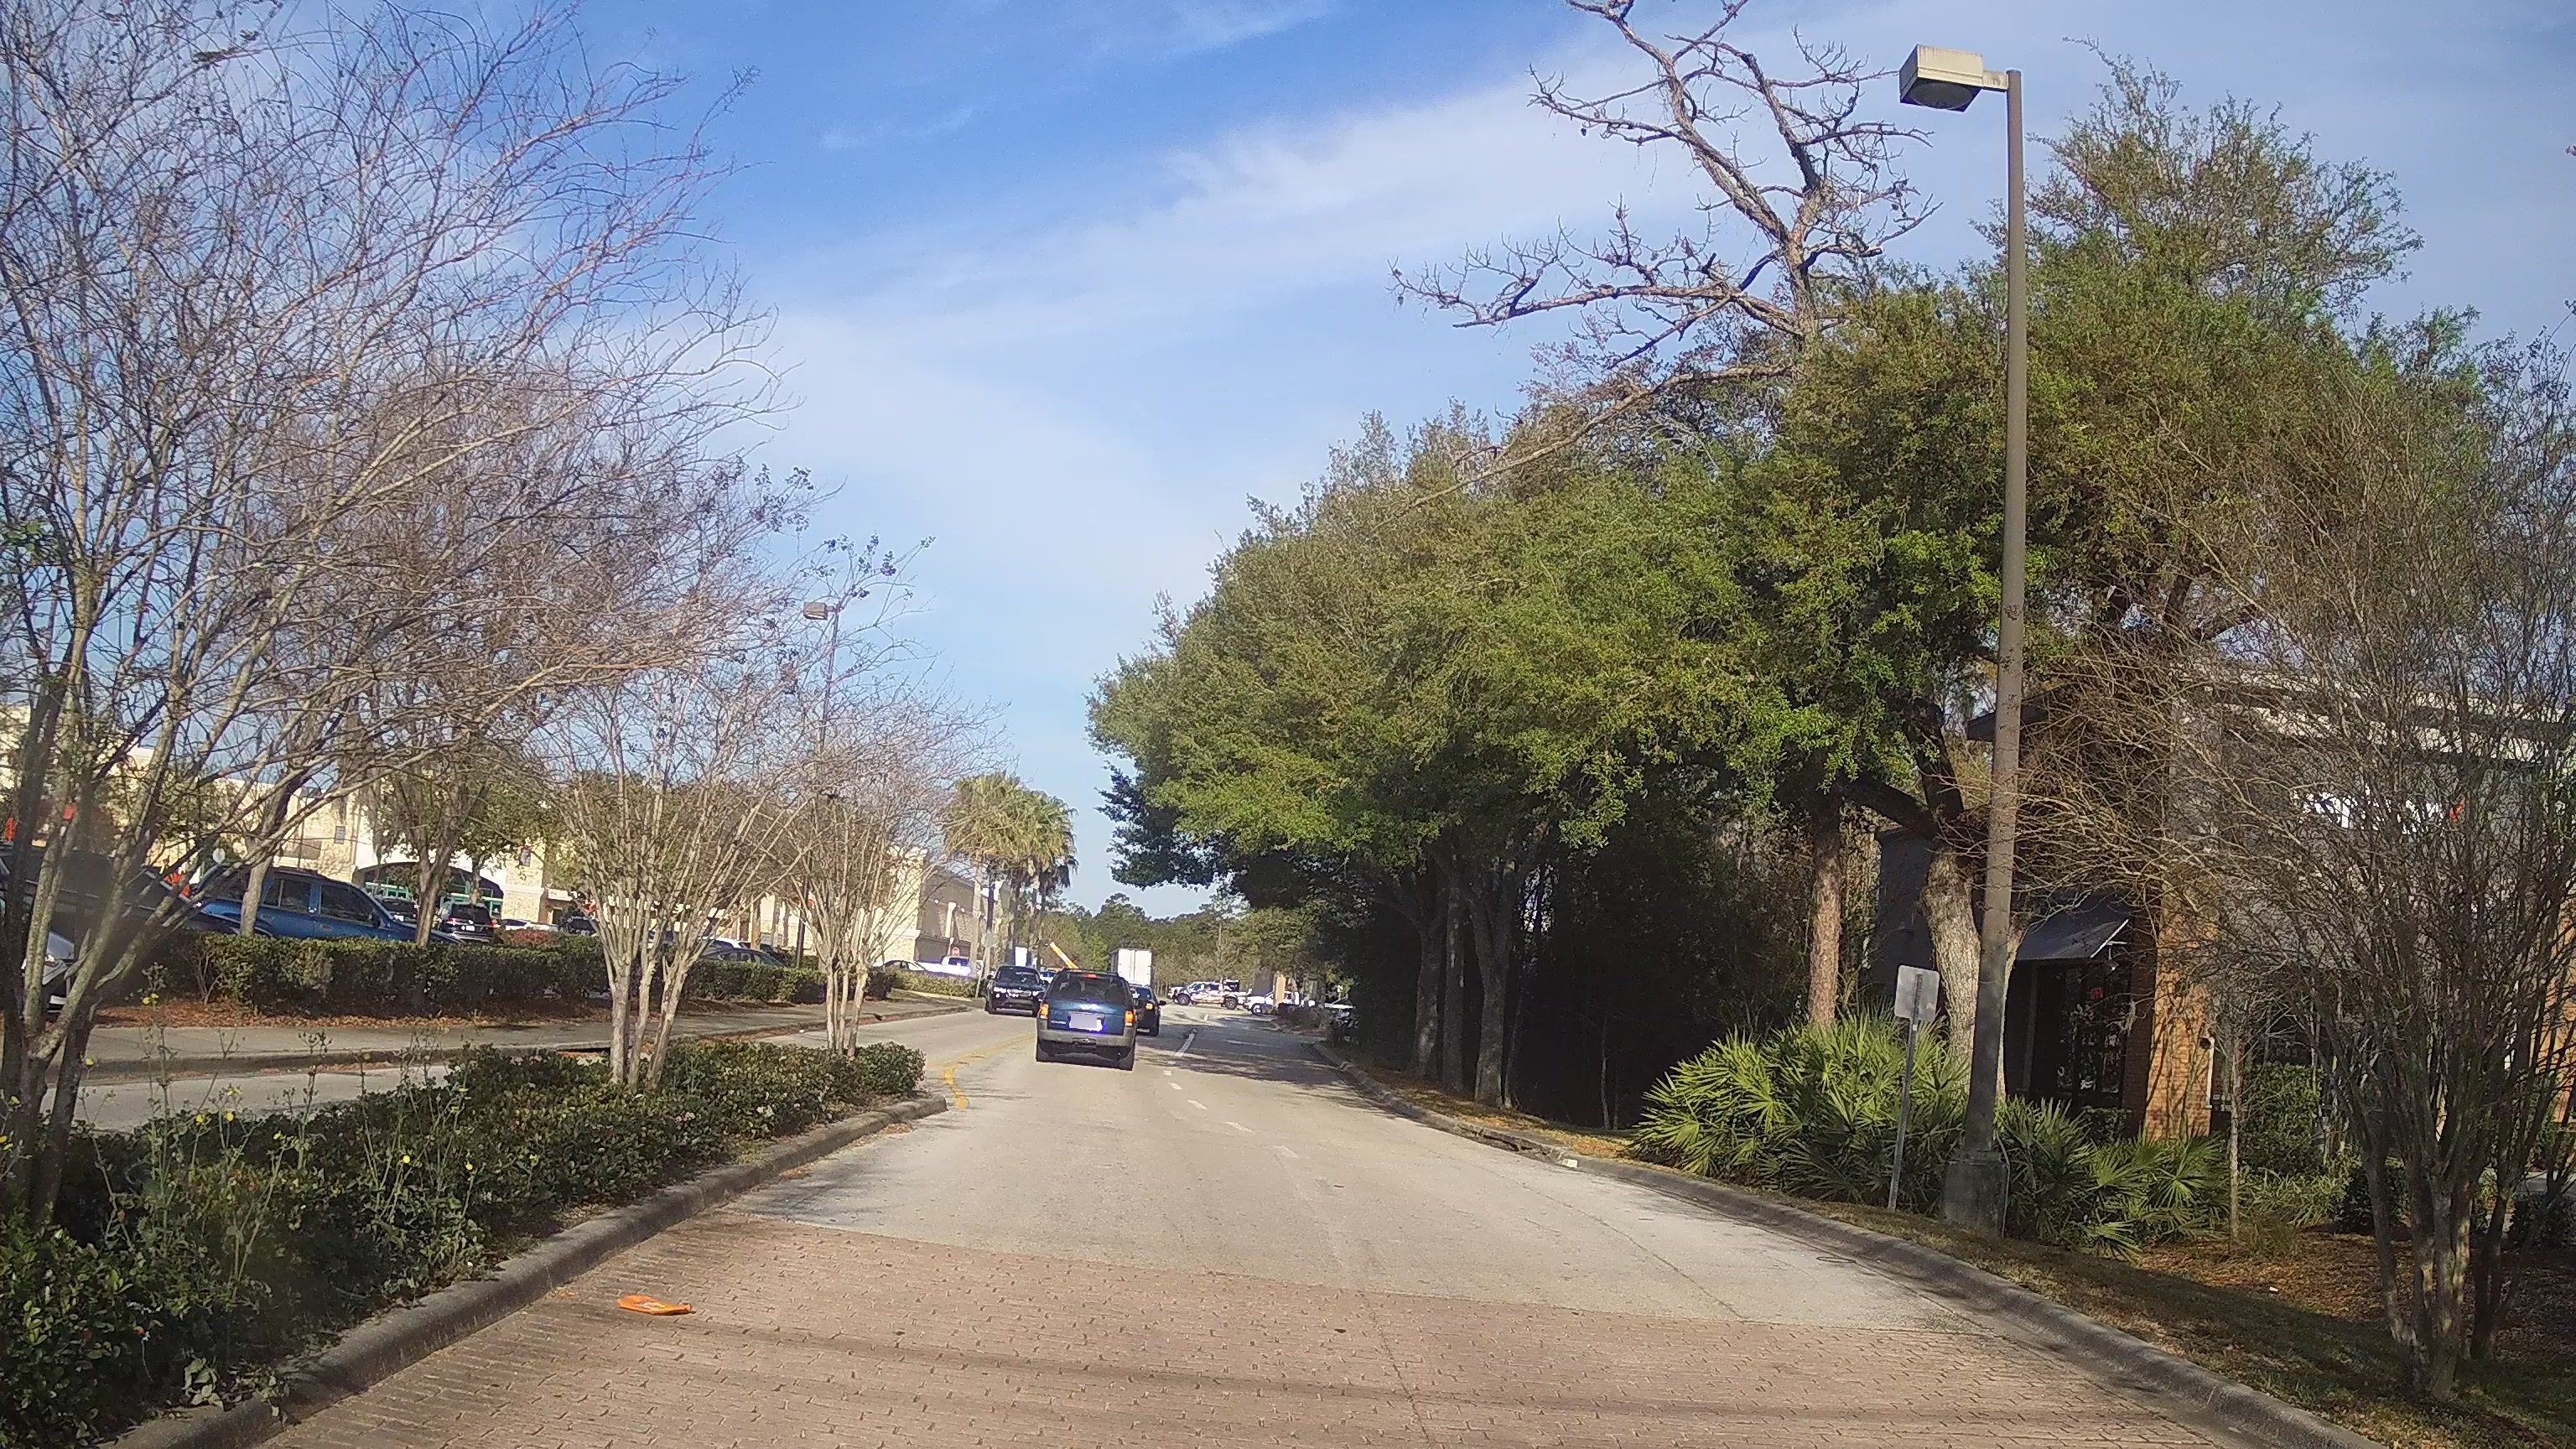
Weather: clear
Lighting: day
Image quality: good
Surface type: walking surface
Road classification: service
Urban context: low density rural
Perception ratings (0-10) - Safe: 7.53, Lively: 6.8, Beautiful: 9.49, Boring: 2.9, Depressing: 2.01, Wealthy: 8.37